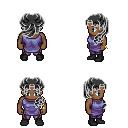
a pixel art fantasy rpg character, male body template, human, dark skin, chain tabard jacket, magenta pants, gray princess hairstyle, bracelets, black shoes, four views (front, back, left, right), 2x2 character sprite sheet, small pixel art, hard edges, no anti-aliasing